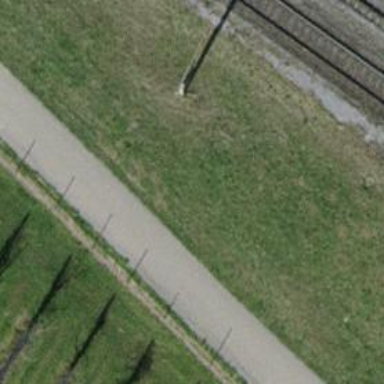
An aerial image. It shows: Asphalt cycleway with high-grade surface. It is designated for agricultural vehicles only.